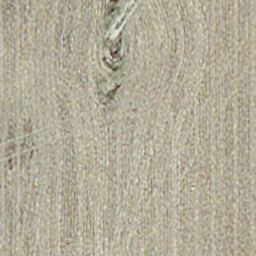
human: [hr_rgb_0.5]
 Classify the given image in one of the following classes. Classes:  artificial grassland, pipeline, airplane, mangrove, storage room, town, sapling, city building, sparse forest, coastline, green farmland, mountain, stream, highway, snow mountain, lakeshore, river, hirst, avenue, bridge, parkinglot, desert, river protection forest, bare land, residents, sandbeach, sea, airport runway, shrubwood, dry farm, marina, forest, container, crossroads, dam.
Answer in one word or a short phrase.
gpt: dry farm